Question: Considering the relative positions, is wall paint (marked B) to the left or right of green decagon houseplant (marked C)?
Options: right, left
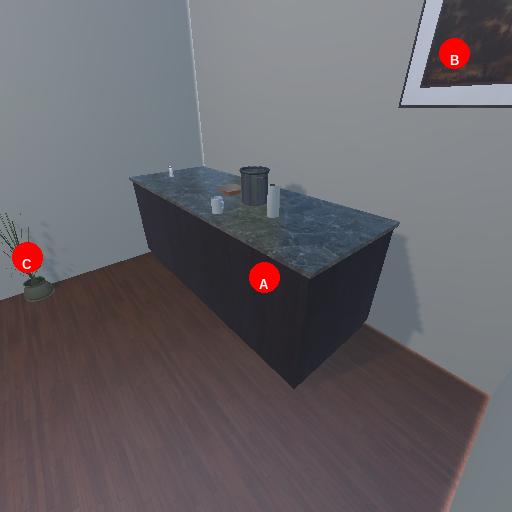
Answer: right